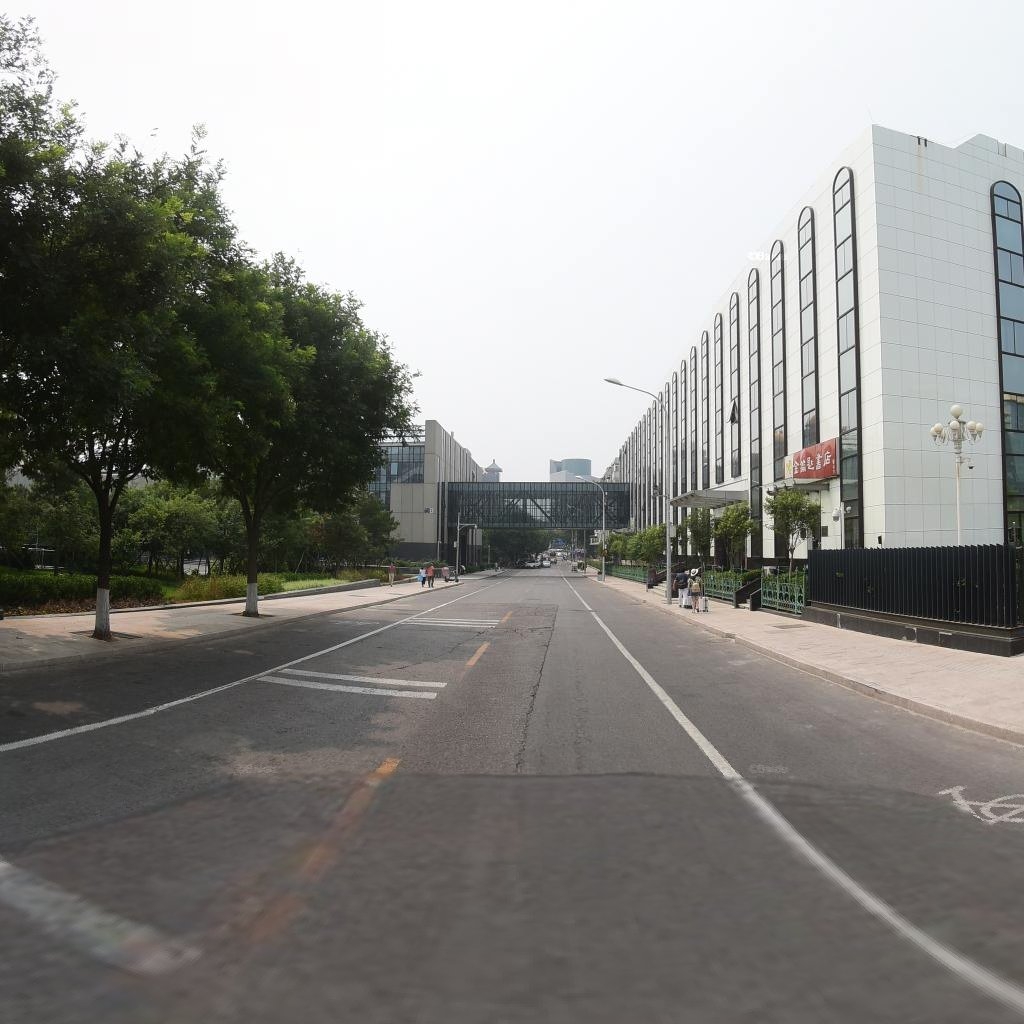
Region: Dongcheng
Road damage annotations: longitudinal crack, longitudinal crack, manhole cover